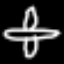
Label: airplane